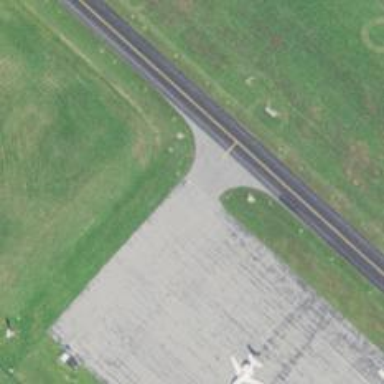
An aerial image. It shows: View of taxiway at the airport.